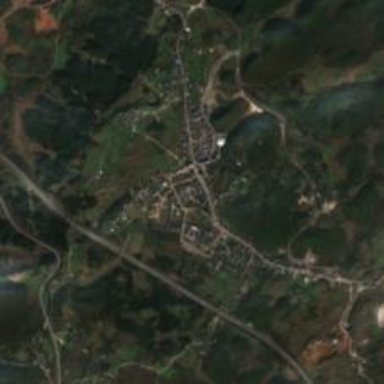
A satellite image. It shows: Township within town.